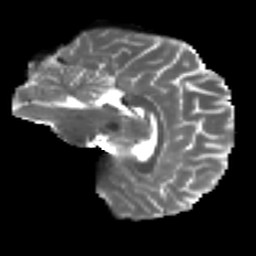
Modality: T2w
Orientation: sagittal
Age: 29
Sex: male
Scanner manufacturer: ge
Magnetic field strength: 3 T
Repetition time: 7.8 s
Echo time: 0.0612 s